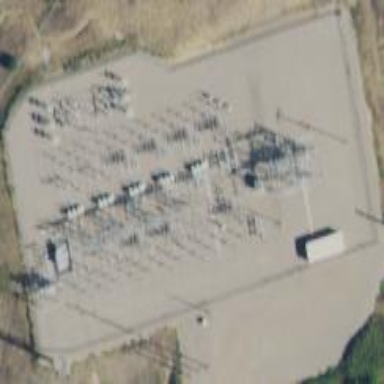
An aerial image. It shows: Power substation.